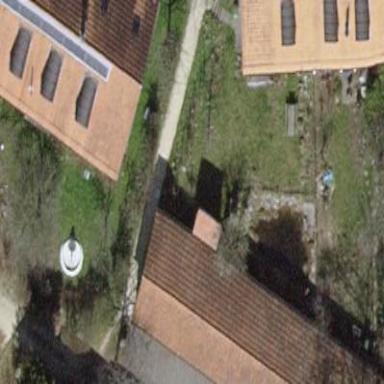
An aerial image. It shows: Group of garages.